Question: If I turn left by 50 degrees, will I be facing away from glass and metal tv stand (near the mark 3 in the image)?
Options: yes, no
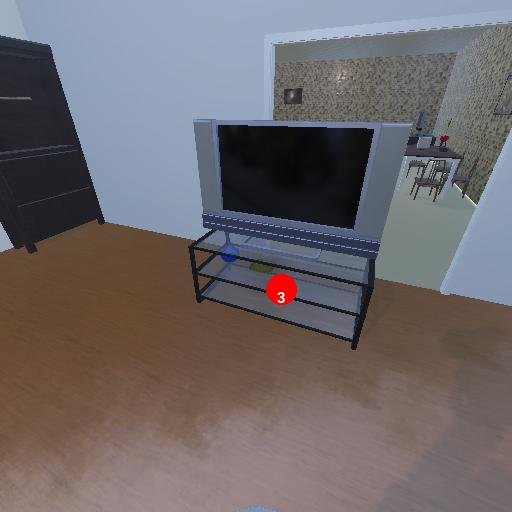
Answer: yes